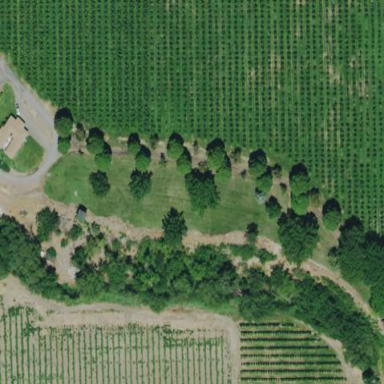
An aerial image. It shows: Orchard.